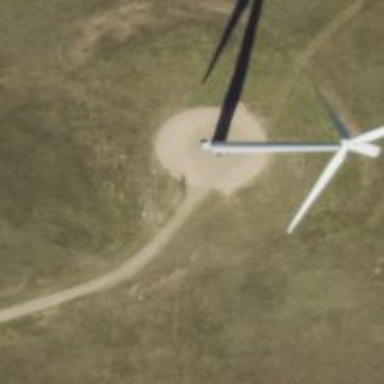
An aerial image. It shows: Wind power generator with wind turbines.